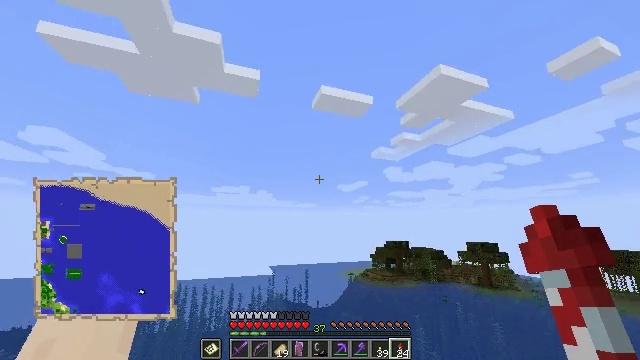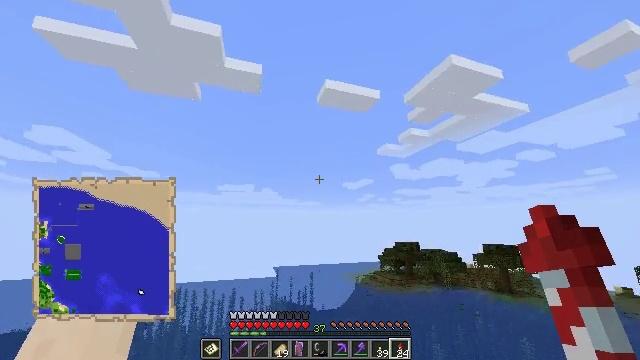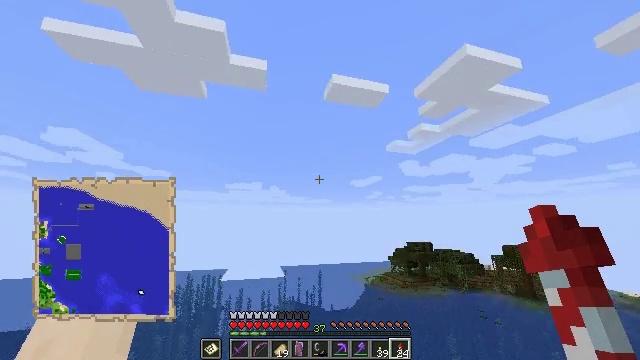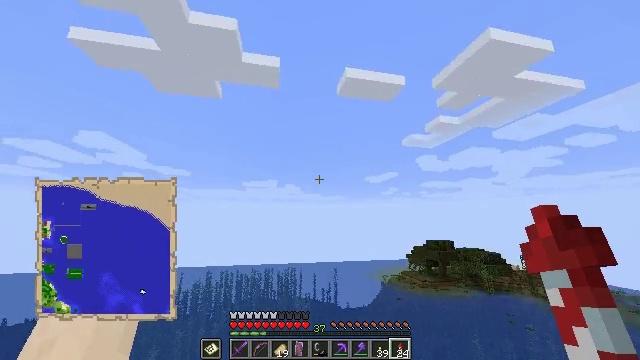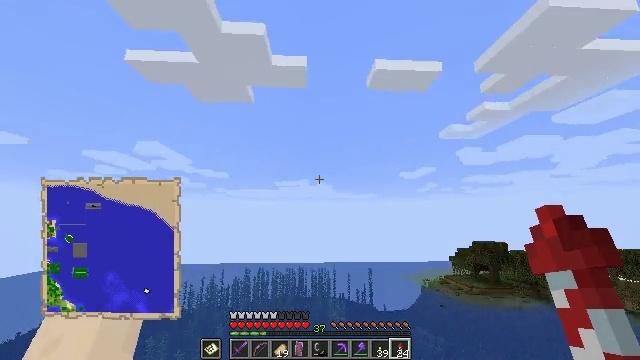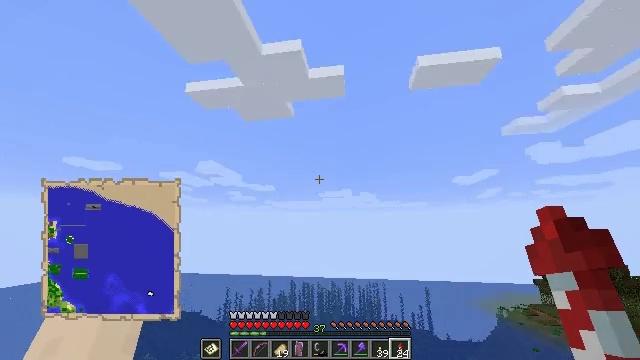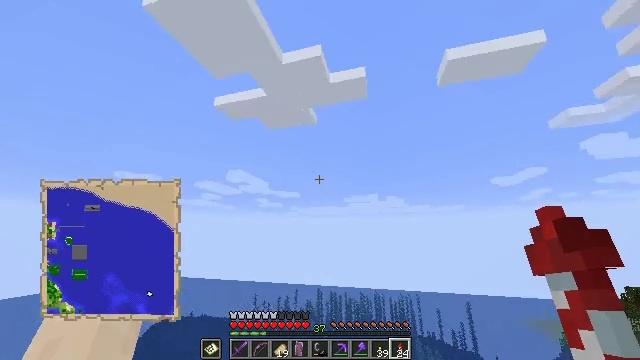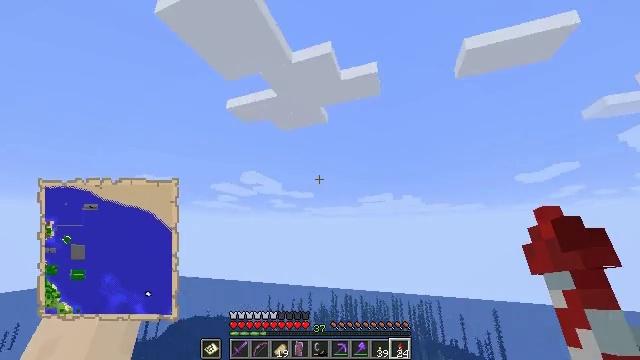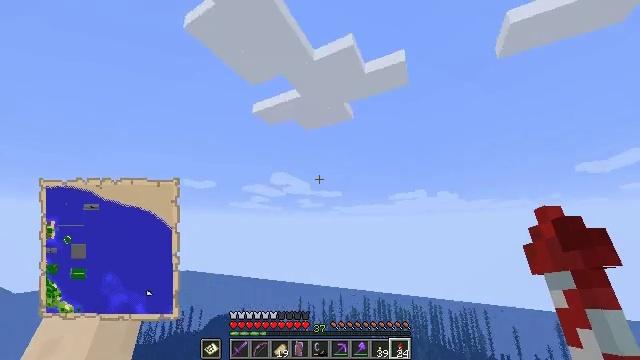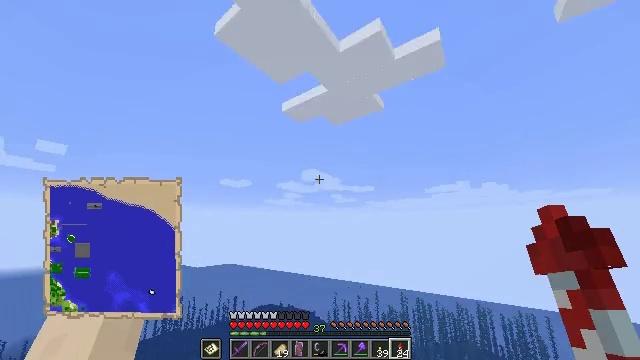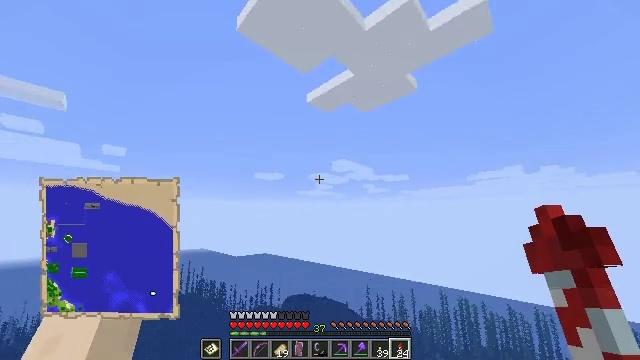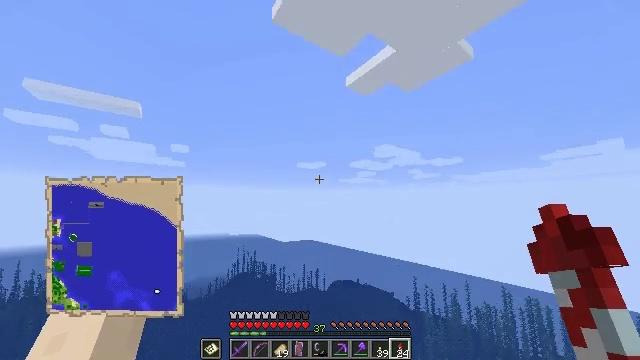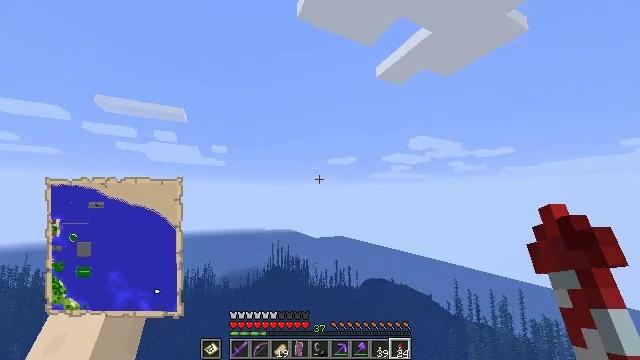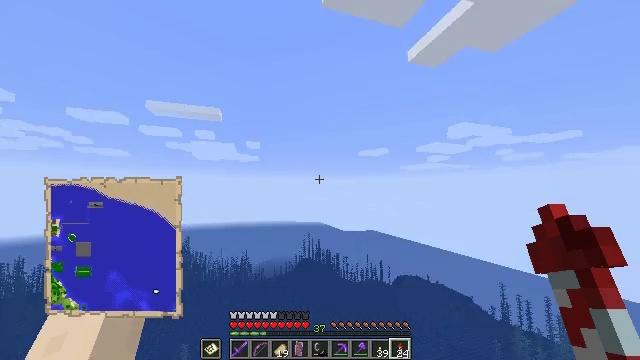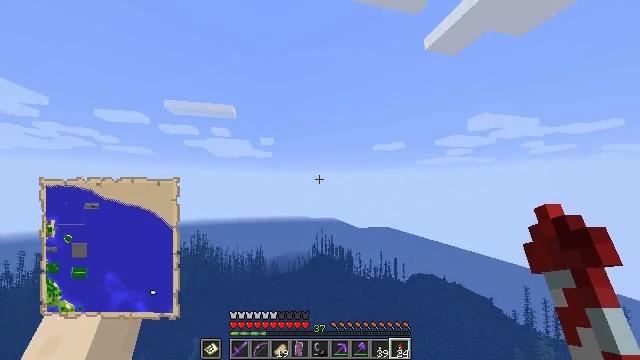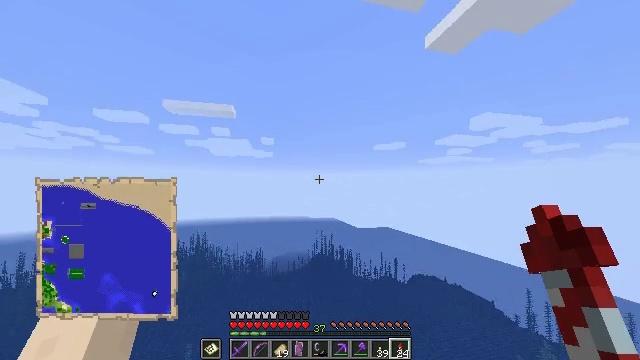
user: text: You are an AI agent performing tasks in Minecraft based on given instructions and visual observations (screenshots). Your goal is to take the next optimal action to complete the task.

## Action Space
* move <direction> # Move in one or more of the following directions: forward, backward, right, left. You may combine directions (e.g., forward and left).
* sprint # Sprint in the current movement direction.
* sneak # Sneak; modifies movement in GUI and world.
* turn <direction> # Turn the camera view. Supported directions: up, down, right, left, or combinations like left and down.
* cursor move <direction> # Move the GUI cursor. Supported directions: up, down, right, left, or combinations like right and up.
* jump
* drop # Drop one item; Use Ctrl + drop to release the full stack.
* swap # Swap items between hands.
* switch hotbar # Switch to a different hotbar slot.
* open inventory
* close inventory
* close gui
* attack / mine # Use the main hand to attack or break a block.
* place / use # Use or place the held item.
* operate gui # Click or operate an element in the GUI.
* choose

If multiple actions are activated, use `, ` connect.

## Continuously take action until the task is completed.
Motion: motion action
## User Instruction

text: Use a pickaxe to mine the bone block.
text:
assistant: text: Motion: move forward, sprint, turn left
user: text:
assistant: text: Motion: move forward, sprint, turn left
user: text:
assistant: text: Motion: move forward, sprint, turn left
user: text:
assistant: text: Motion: move forward, sprint, turn left
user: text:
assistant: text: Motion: move forward, sprint, turn left and up
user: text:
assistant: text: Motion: move forward, sprint, turn left and up
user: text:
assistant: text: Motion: move forward, sprint, turn left
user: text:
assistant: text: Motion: move forward, sprint, turn left
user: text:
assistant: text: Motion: move forward, sprint, turn left and down
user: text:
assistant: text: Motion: move forward, sprint, turn left and down
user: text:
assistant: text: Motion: move forward, sprint, turn left and down
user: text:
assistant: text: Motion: move forward, sprint, turn left and down
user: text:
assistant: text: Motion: move forward, sprint, turn left and down
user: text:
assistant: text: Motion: move forward, sprint, turn left and down
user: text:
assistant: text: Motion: move forward, sprint
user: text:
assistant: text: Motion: move forward, sprint
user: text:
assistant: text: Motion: move forward, sprint
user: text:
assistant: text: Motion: move forward, sprint
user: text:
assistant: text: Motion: move forward, sprint
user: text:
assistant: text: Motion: move forward, sprint, turn left and down
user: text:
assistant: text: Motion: move forward, sprint
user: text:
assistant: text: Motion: move forward, sprint
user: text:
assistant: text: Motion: move forward, sprint
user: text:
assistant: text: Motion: move forward, sprint
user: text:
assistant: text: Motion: move forward, sprint
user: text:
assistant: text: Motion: move forward, sprint
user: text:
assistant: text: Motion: move forward, sprint
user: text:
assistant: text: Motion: move forward, sprint
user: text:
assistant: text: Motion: move forward, sprint
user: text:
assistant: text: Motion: move forward, sprint